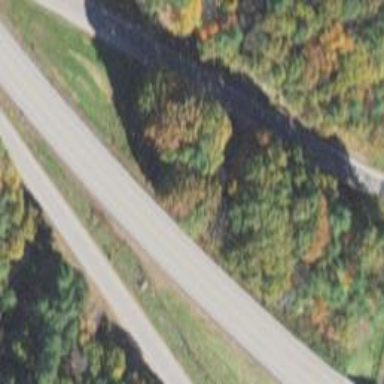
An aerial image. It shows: Expressway with asphalt surface classified as trunk highway.